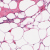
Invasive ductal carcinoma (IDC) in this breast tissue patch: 0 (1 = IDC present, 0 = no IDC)